Question: I wish to create a facetted raster plot based on a numeric matrix. The facets are defined by rows in the matrix.
The following sample data represents all the ways a 2 x 1 cell shape (the "Shape") may be placed horizontally and vertically on a 3 x 3 grid.
'''
m1 <- matrix(c(1,0,0,1,0,0,0,0,0,
0,0,0,1,0,0,1,0,0,
0,1,0,0,1,0,0,0,0,
0,0,0,0,1,0,0,1,0,
0,0,1,0,0,1,0,0,0,
0,0,0,0,0,1,0,0,1,
1,1,0,0,0,0,0,0,0,
0,1,1,0,0,0,0,0,0,
0,0,0,1,1,0,0,0,0,
0,0,0,0,1,1,0,0,0,
0,0,0,0,0,0,1,1,0,
0,0,0,0,0,0,0,1,1), ncol = 9, byrow = TRUE)
'''
Each row in the matrix represents a possible position for the Shape. Such that, formatting a row as a matrix with three columns will illustrate the position (1 = occupied cell and 0 = unoccupied cell).
'''
matrix(m1[1,], ncol = 3, byrow = TRUE)
#> [,1] [,2] [,3]
#> [1,] 1 0 0
#> [2,] 1 0 0
#> [3,] 0 0 0
'''
<URL>
As shown, the first position is a vertical placement in the top left corner.
I can plot this with 'ggplot2' using 'anotated_custom' and the 'grid::rasterGrob' function.
'''
library(ggplot2)
library(grid)
m1 <- matrix(c(1,0,0,1,0,0,0,0,0,
0,0,0,1,0,0,1,0,0,
0,1,0,0,1,0,0,0,0,
0,0,0,0,1,0,0,1,0,
0,0,1,0,0,1,0,0,0,
0,0,0,0,0,1,0,0,1,
1,1,0,0,0,0,0,0,0,
0,1,1,0,0,0,0,0,0,
0,0,0,1,1,0,0,0,0,
0,0,0,0,1,1,0,0,0,
0,0,0,0,0,0,1,1,0,
0,0,0,0,0,0,0,1,1), ncol = 9, byrow = TRUE)
#create a raster grob object from the first row of the matrix
g <- grid::rasterGrob(matrix(m1[1,], ncol = 3, byrow = TRUE),
interpolate = FALSE)
#adjust the colours
g$raster[g$raster == "#FFFFFF"] <- "#0000FF"
g$raster[g$raster == "#000000"] <- "#FFFFFF"
g$raster
#> [,1] [,2] [,3]
#> [1,] "#0000FF" "#FFFFFF" "#FFFFFF"
#> [2,] "#0000FF" "#FFFFFF" "#FFFFFF"
#> [3,] "#FFFFFF" "#FFFFFF" "#FFFFFF"
ggplot() +
annotation_custom(g) +
coord_equal() +
theme(
panel.border = element_rect(colour = "#000000", fill = "transparent")
)
'''

<URL>
This works fine for one position at a time.
However, my objective is to plot a panel for each row (position) so I can view them all together.
I am using this to illustrate the output of a function that creates the initial matrix based on Grid size and Shape lengths provided. So the solution must be flexible enough to accomodate variable size and complexity in the initial matrix.
I am using 'ggplot2' out of habit, but I am open to other approaches.
# Question:
How do I create a facetted plot, where each panel represents a row from a matrix, and formatted as a raster?
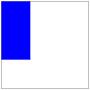
Answer: You need to reshape your matrix into an appropriate data frame:
'''
df <- data.frame(fill = factor(c(t(m1))),
row = factor(rep(rep(1:3, each = 3), len = length(m1)), 3:1),
col = factor(rep(1:3, len = length(m1))),
fac = factor(rep(seq(nrow(m1)), each = ncol(m1))))
'''
Then the plot becomes straightforward:
'''
ggplot(df, aes(col, row, fill = fill)) +
geom_tile() +
facet_wrap(.~fac) +
coord_equal() +
scale_fill_manual(values = c('1' = "navy", '0' = "white"))
'''
<URL>